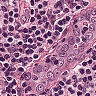
Metastatic tissue present: no